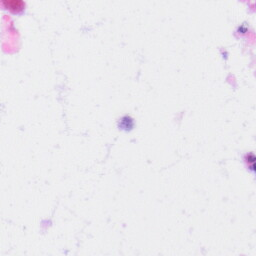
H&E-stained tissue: Liver